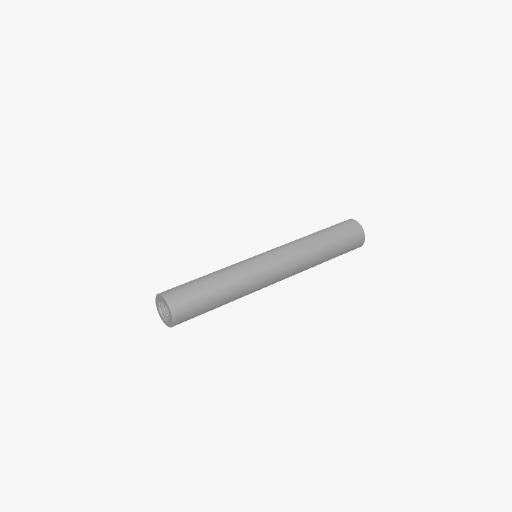
Part: Standoff6OD43